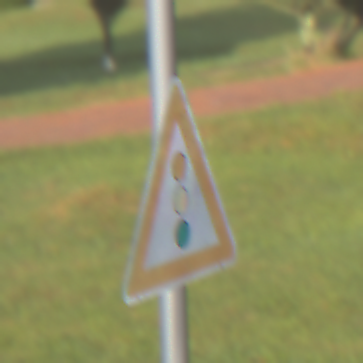
Verkehrszeichen: Lichtzeichenanlage
Umgebung: Outdoor, Suburban
Tageszeit: SunriseSunset
Wetter: PartlyCloudy
Licht: Natural
Jahreszeit: NotSpecified
Kontrast: HighContrast